Field crop: tomato
Growth stage: 2
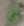
Species: solanum